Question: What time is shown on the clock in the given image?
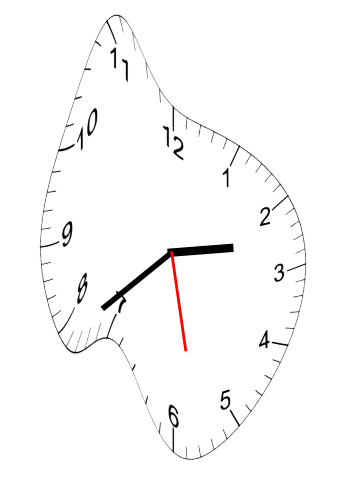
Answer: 02:38:28